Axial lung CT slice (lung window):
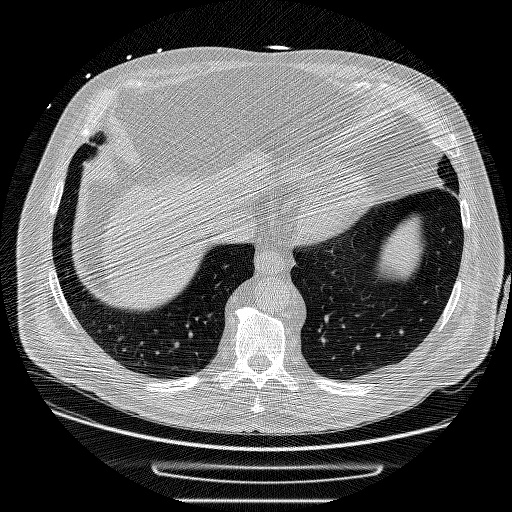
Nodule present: no